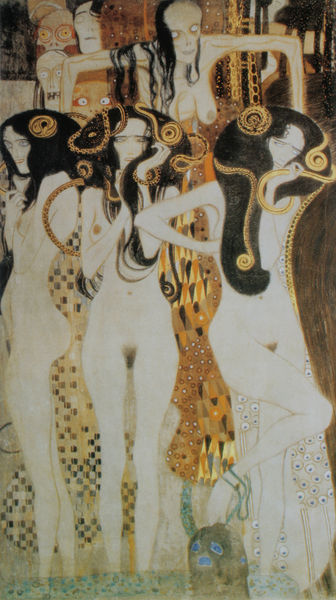
Titel: Der Beethoven-Fries: Die feindlichen Gewalten
Künstler: Gustav Klimt
Standort: Wien
Institution: Österreichische Galerie
Schlagwörter: akt, blau, dunkel, gruppe, kopf, nackt, wasser, weiß, akte, baden, badende, dreieck, frauen, gelb, grün, ocker, braun, brust, busen, ellbogen, frau, frisur, geste, haar, hell, kariert, köpfe, orange, profil, schmuck, schwarz, symbol, blick, gürtel, rot, beige, karo, malerei, muster, ornament, symbolismus, tanz, alt, gesichter, alte, arme, augen, blass, böse, gesicht, haarschmuck, lang, schädel, stehen, tod, tot, hände, kalt, schlank, gewand, gold, haare, pose, schnur, drei, gewänder, tanzen, tänzerinnen, höhle, locken, beine, taille, bein, brüste, gesäß, wellen, düster, kette, linien, angst, grazien, jugendstil, ornamente, verzierung, um 1900, stuck, nabel, stil, nackte, erotik, erotisch, knie, scham, klimt, dünn, punkte, bad, vier, karos, eva, nacktheit, alter, ausgemergelt, dürr, hager, orient, kälte, schönheit, groß, ketten, tote, furcht, erynnien, kreise, augenhöhlen, schlange, mosaik, allegorie, österreich, quadrate, beardsley, verführung, totenkopf, hüfte, gruselig, musen, struktur, schlangen, bleich, wien, schnecke, schnecken, bänder, ornamentik, kopfschmuck, dreiecke, gustav, spiralen, spirale, art deco, dreick, dekorativ, vierecke, dusche, strähnen, geschlungen, fratzen, hexe, grimassen, mager, lebensalter, ocer, geschmeide, grausam, schamhaar, jugentstil, flaum, gratien, spangen, morbide, drei grazien, schambehaarung, gustav klimt, faszination, gustaf klimt, kliemt, schlngen, ängstlich, zombie, typisch, beethovenfries, po, drei akte, schdel, bnder